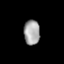
Tissue: lung
Cell type: Smooth muscle cells
Senescence score: 0.6392
Nuclear area (px): 391
Mean DAPI intensity: 163.816